Interaction volume radius: 5 \u00c5
Interaction volume height: 10 \u00c5
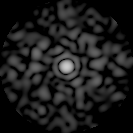
Disorder parameter: 0.8635